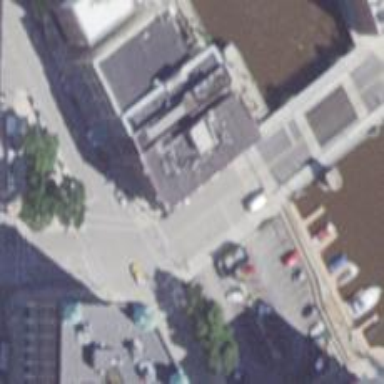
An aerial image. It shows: Movable lift bridge on footway.